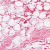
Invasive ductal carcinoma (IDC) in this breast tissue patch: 0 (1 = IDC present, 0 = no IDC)